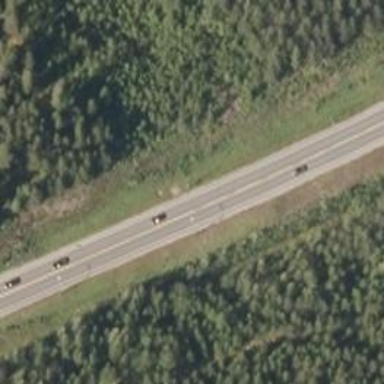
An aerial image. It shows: Asphalt trunk highway.